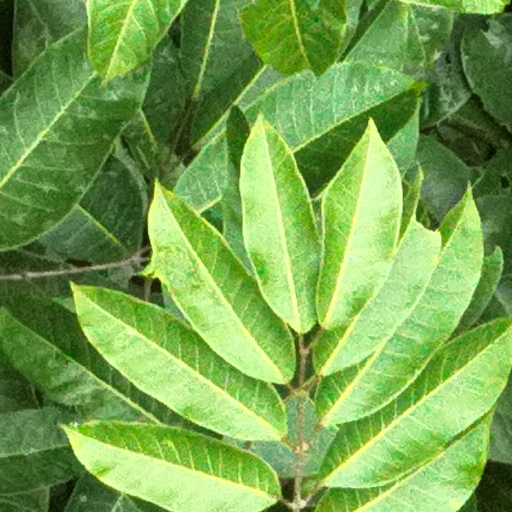
Species: Protium panamense
GBIF accepted scientific name: Protium panamense
Crown area (m\u00b2): 54.538